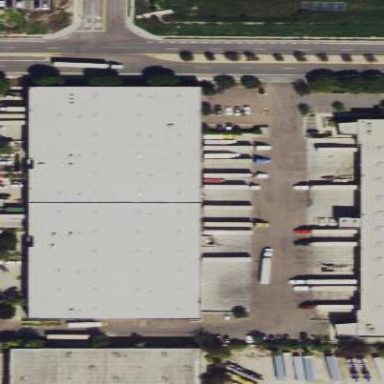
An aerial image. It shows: Industrial building.